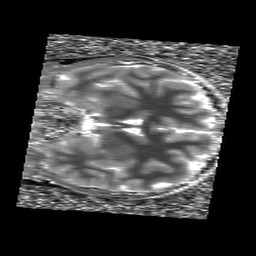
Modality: T1map
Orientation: coronal
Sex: female
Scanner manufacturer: siemens
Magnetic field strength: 3 T
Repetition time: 5 s
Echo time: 0.00355 s